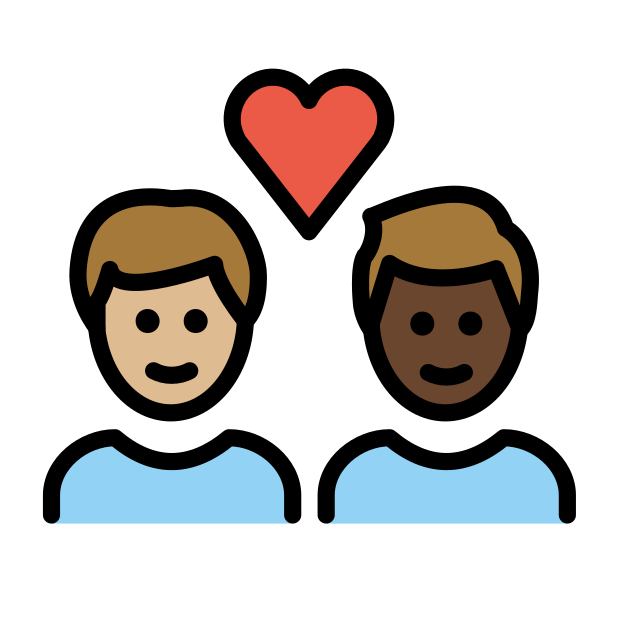
couple with heart: man, man, medium-light skin tone, dark skin tone